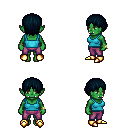
a pixel art fantasy rpg character, female body template, orc, green skin, teal pirate shirt, magenta pants, raven plain hairstyle, bracelets, gold boots, four views (front, back, left, right), 2x2 character sprite sheet, small pixel art, hard edges, no anti-aliasing